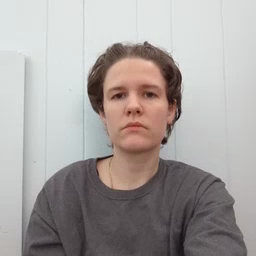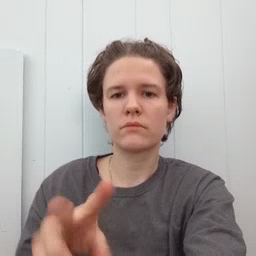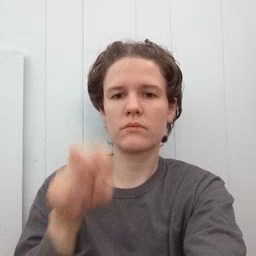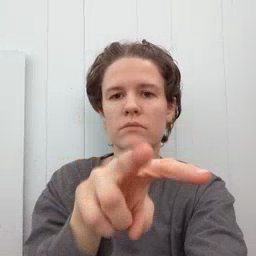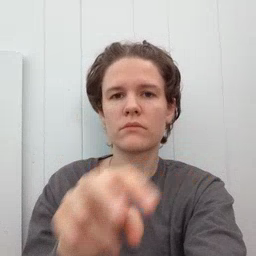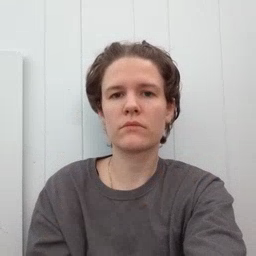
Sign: jump